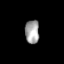
Tissue: lung
Cell type: Epithelial cells
Senescence score: 0.1982
Nuclear area (px): 327
Mean DAPI intensity: 162.122